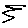
Label: zigzag